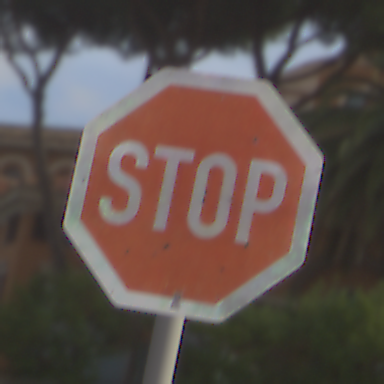
Verkehrszeichen: Stop
Umgebung: Outdoor, Suburban
Tageszeit: MorningAfternoon
Wetter: PartlyCloudy
Licht: Natural
Jahreszeit: NotSpecified
Kontrast: HighContrast